You are looking at the wavelet scalogram of a bearing's acceleration signal. Classify the bearing condition as one of: normal, inner_race, outer_race, ball.
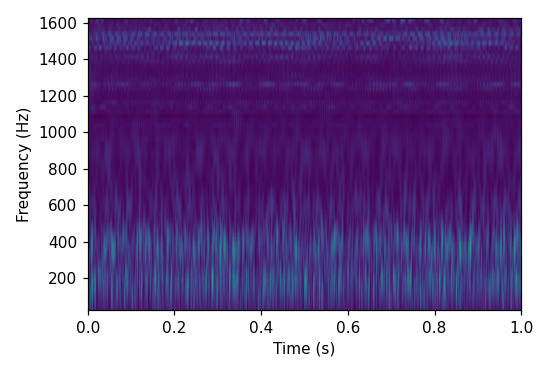
Answer: ball